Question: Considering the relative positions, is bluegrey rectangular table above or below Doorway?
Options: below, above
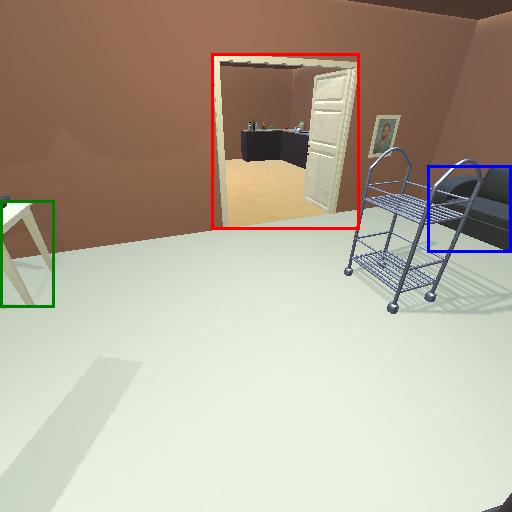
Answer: below